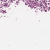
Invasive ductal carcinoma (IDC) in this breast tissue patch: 0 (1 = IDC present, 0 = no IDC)